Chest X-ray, PA view. Patient: 32 years old, sex F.
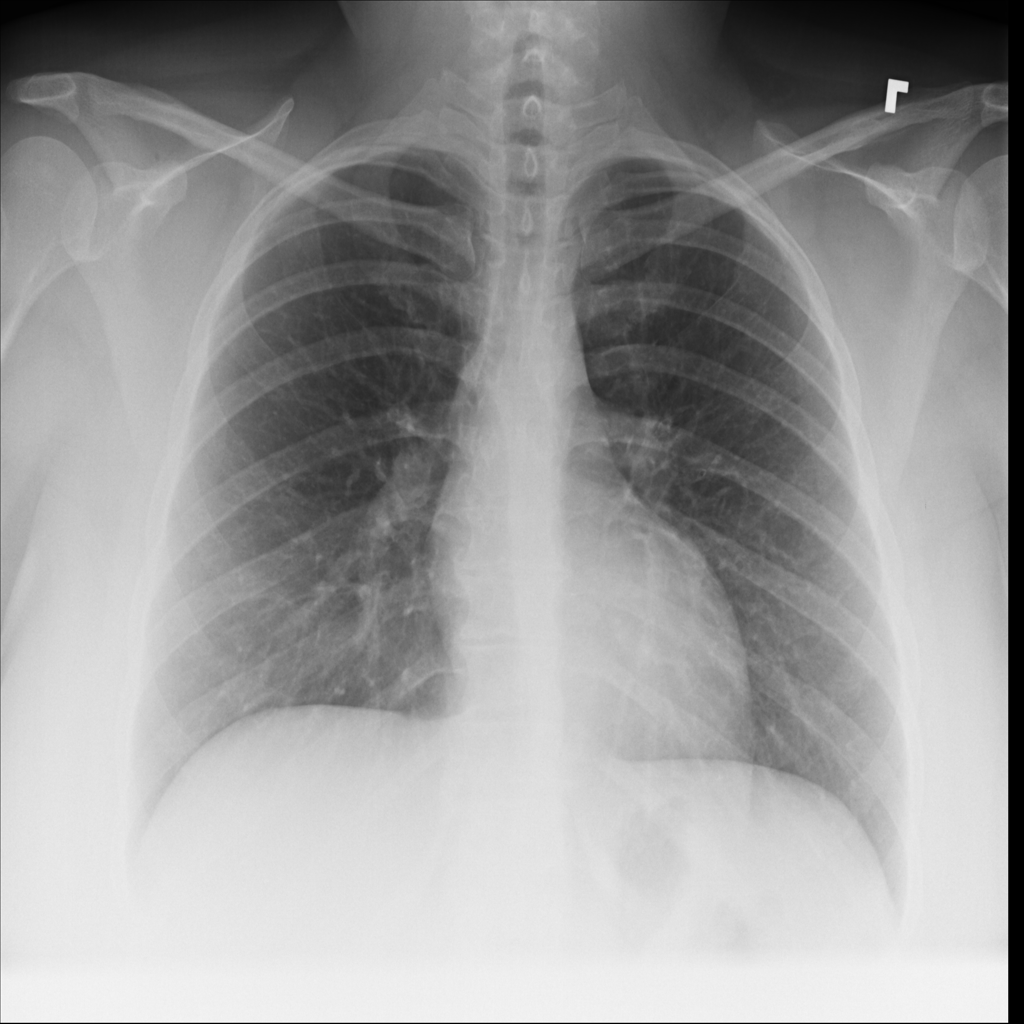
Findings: No Finding